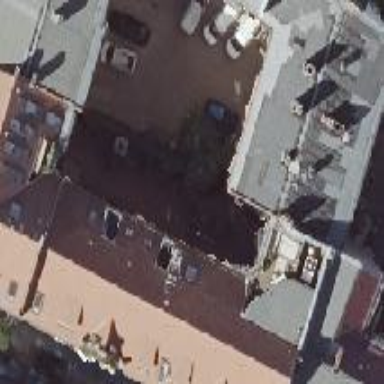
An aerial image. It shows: Grey apartment building with gambrel roof made of red roof tiles.